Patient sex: M
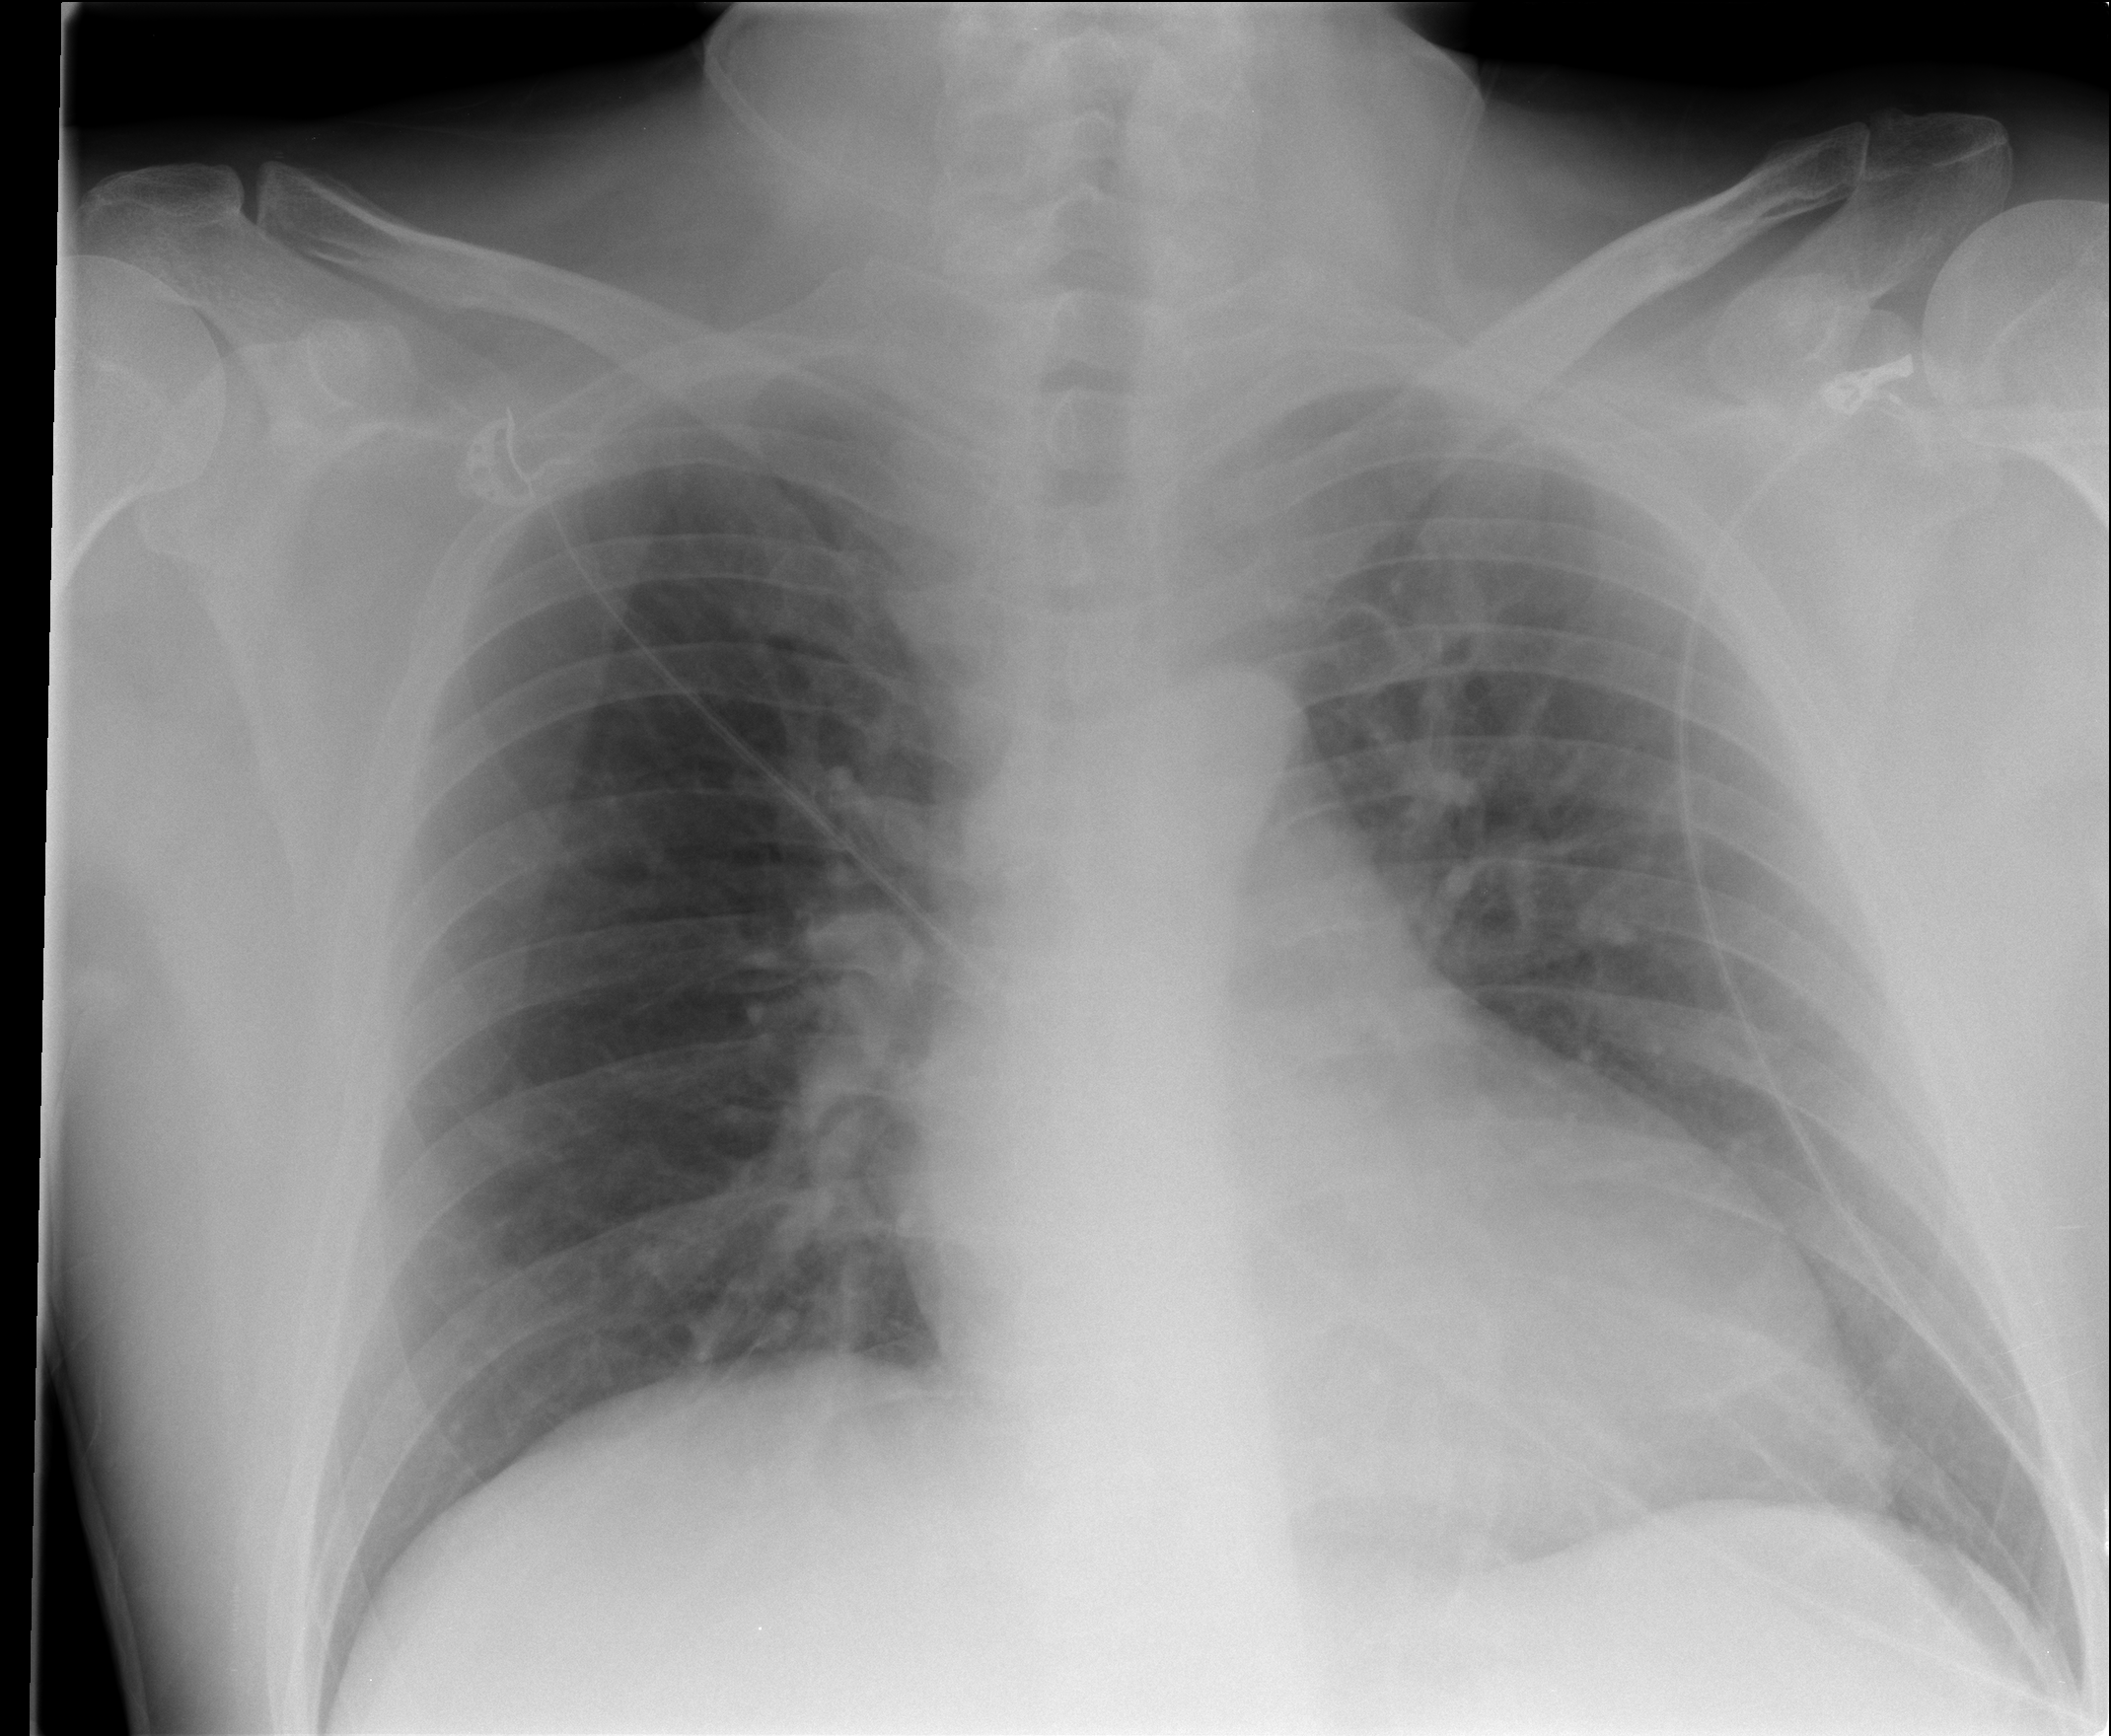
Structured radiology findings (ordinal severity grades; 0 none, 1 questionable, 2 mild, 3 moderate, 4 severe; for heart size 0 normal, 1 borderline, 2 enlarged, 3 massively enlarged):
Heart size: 2
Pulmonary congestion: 2
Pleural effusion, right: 0
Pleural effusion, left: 0
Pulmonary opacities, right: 0
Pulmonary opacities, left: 0
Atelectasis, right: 0
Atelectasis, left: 0